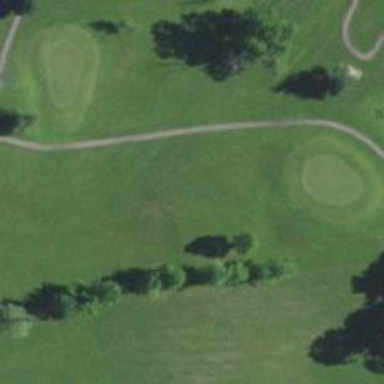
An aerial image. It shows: Golf hole.